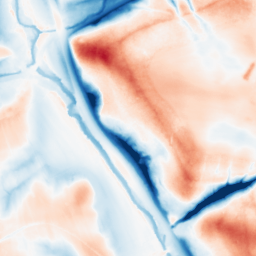
Category: multiscale
Decomposition family: dog_multiscale
Decomposition parameters: sigma_ratio: 2
n_scales: 5
base_sigma: 0.5
Upsampling method: quadratic
Upsampling parameters: scale: 2
Upsampling scale: 2